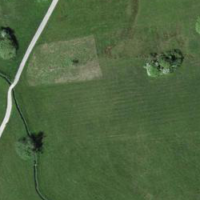
EUNIS habitat code: 16
Species observed at this site:
Lysimachia vulgaris
Calopteryx virgo